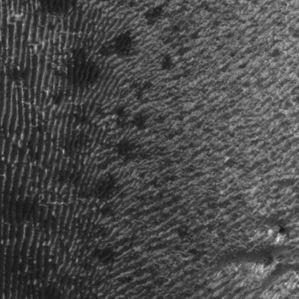
Label: frost